Field crop: maize
Growth stage: 2
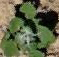
Species: chenopodium